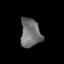
Tissue: prostate
Cell type: T cells
Senescence score: 0.7628
Nuclear area (px): 574
Mean DAPI intensity: 110.564